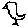
Label: bird